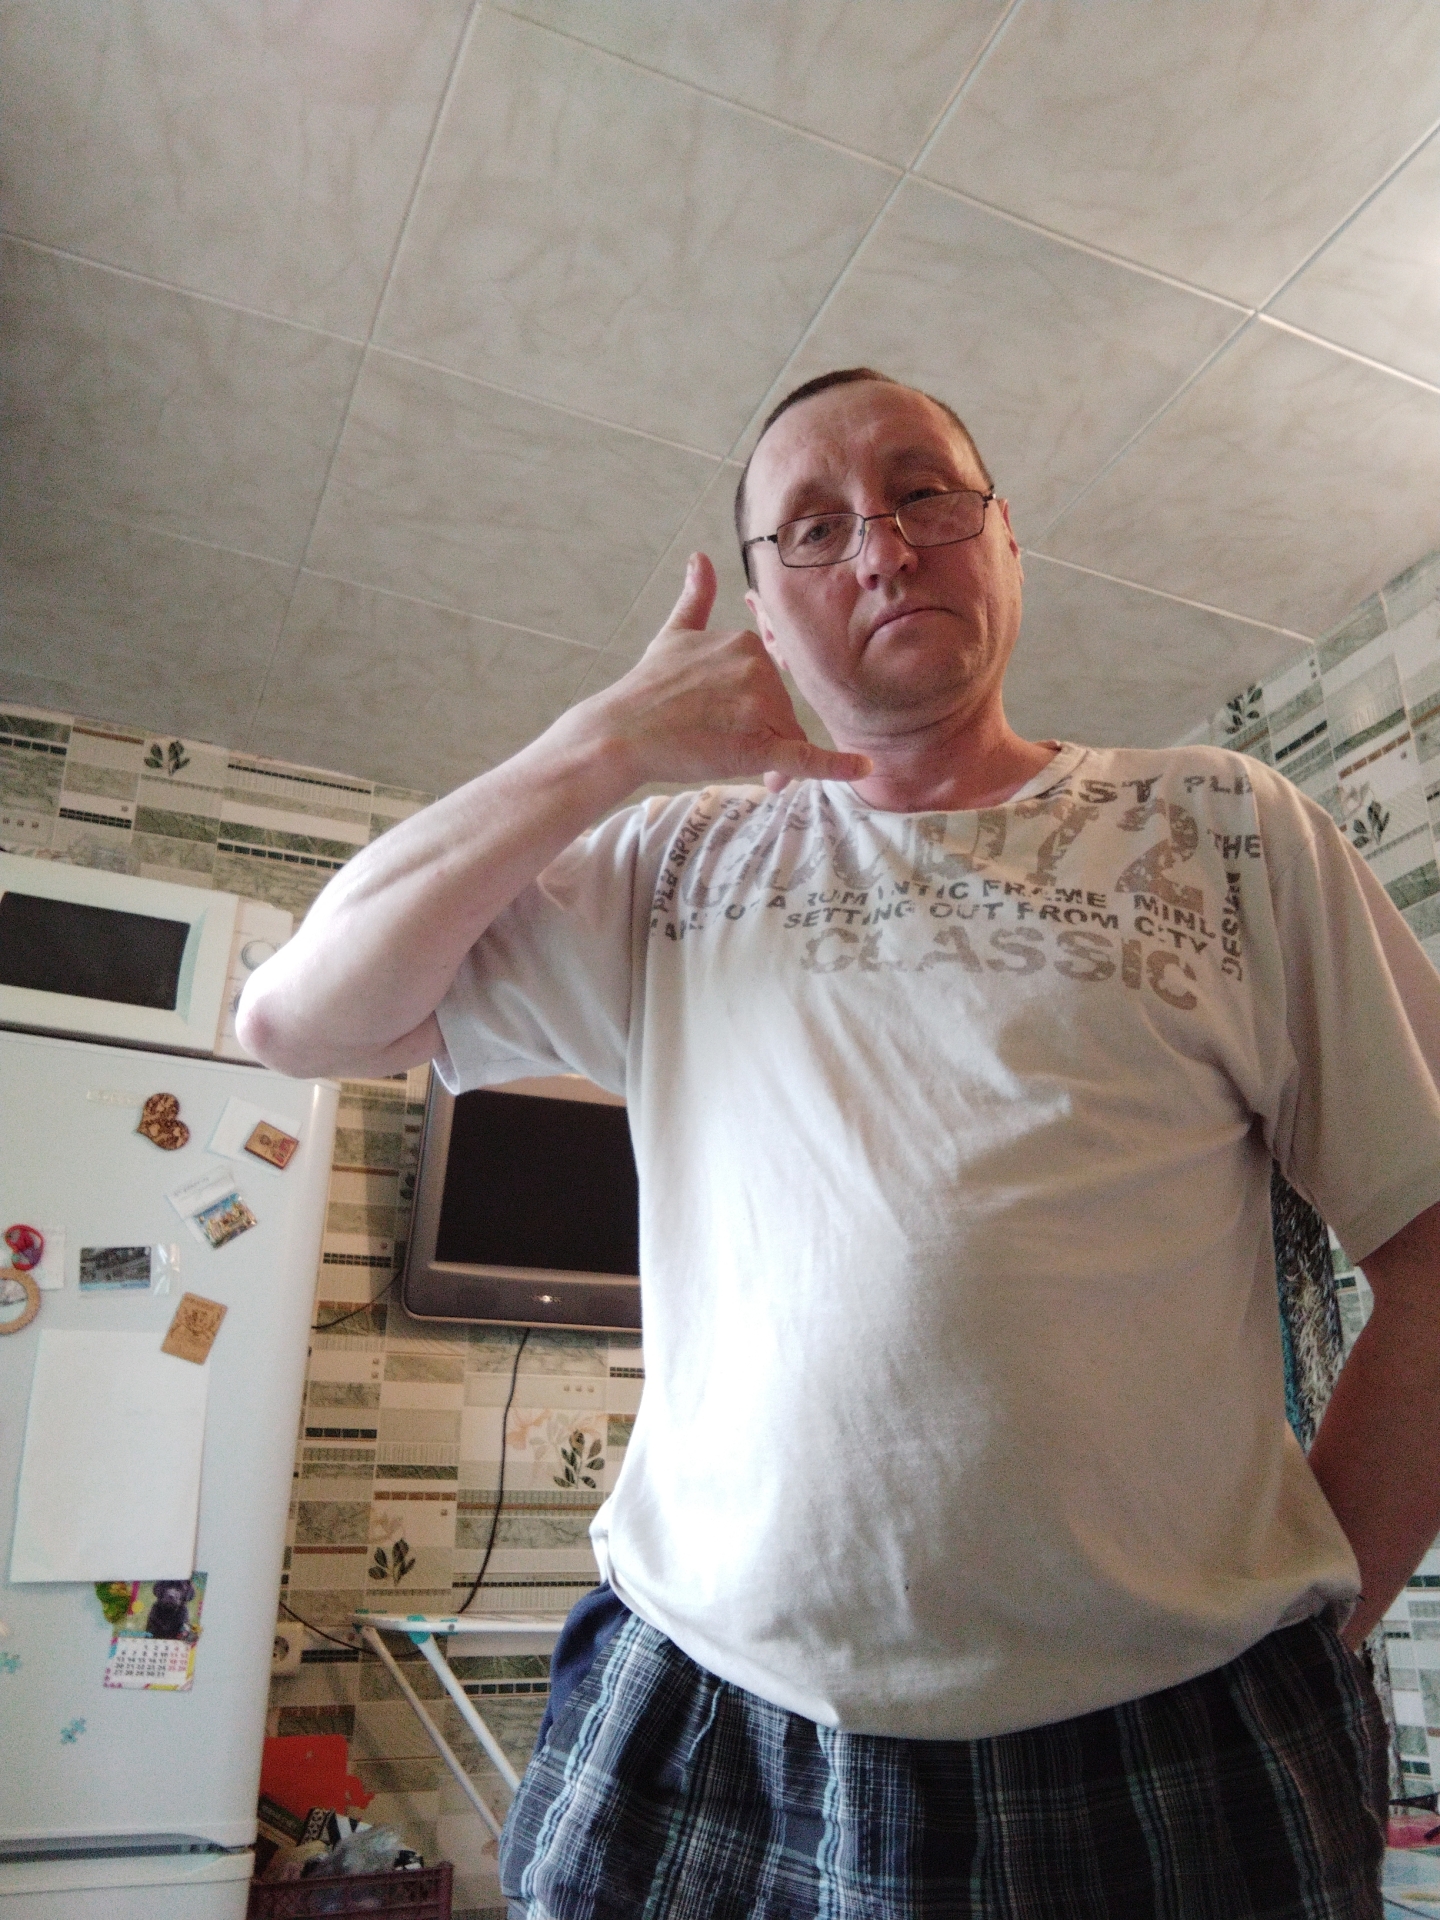
Label: noise